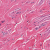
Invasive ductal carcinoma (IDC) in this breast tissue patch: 0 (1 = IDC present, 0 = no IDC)